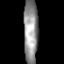
Tissue: prostate
Cell type: T cells
Senescence score: 0.3058
Nuclear area (px): 892
Mean DAPI intensity: 147.315